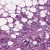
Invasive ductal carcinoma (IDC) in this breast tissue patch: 1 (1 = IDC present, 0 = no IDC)